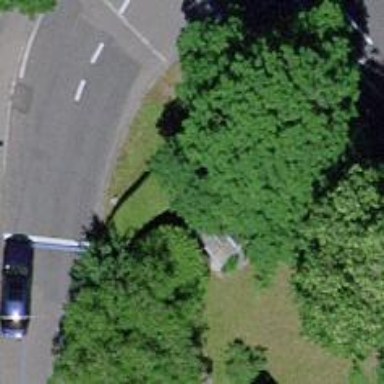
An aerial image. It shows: Tree-lined avenue.